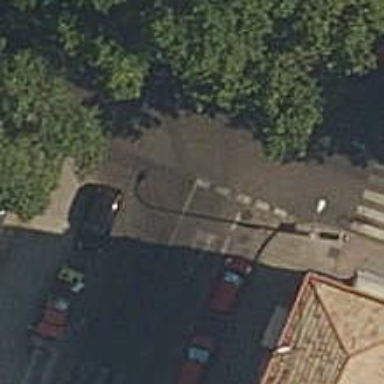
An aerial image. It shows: Road with "give way" sign.